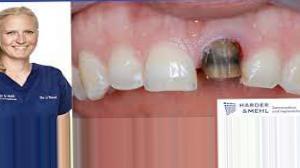
Condition: Tooth Discoloration